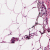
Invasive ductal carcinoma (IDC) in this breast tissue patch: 0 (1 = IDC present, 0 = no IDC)